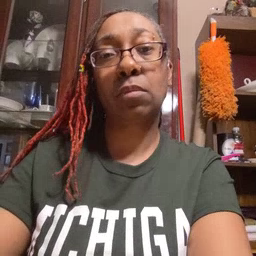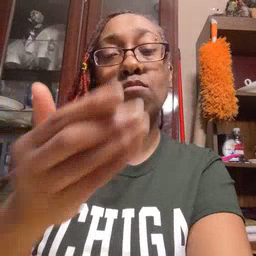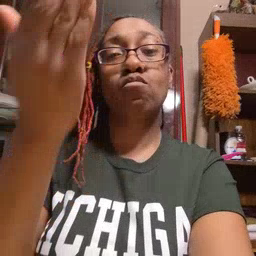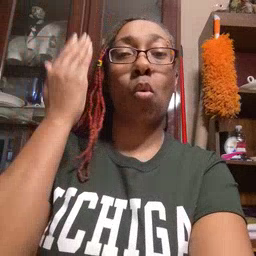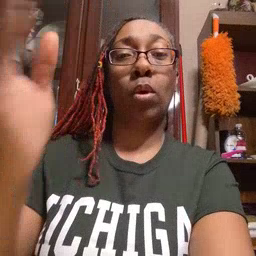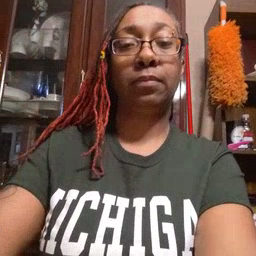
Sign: morning